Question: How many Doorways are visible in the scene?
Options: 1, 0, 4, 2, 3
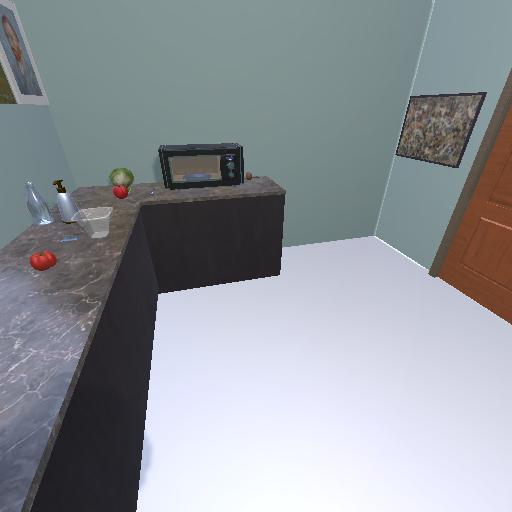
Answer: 1